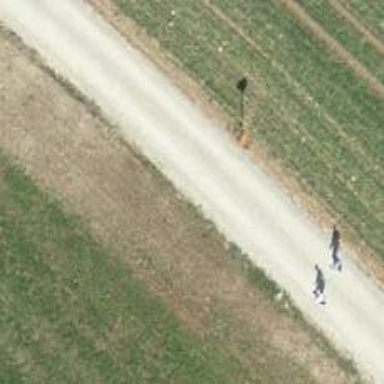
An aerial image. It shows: Aerial marker.